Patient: sex M, age 78
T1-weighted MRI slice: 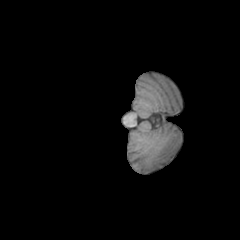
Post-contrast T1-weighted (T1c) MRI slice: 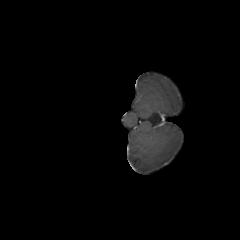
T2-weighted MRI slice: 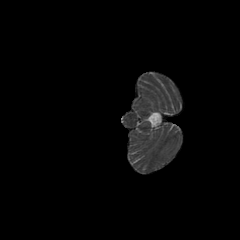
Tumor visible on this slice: no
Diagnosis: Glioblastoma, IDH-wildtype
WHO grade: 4